Question: I've tried to add a Texture to my OpenGL Display. Rendering a texture like normal.
'''
try {
mainTexture = TextureLoader.getTexture("PNG", ResourceLoader.getResourceAsStream(texturePath));
width = mainTexture.getTextureWidth();
height = mainTexture.getTextureHeight();
} catch(IOException e) {
e.printStackTrace();
}
'''
'''
mainTexture.bind();
glColor3f(1.0f,1.0f,1.0f);
glBegin(GL_QUADS);
glTexCoord2f(0,0);
glVertex2f(x,y);
glTexCoord2f(1,0);
glVertex2f(x + width,y);
glTexCoord2f(1,1);
glVertex2f(x + width,y + height);
glTexCoord2f(0,1);
glVertex2f(x,y + height);
glEnd();
'''
'''
glClearColor(0.0f, 0.0f, 0.0f, 0.0f);
glEnable(GL_TEXTURE_2D);
glEnable(GL_BLEND);
glBlendFunc(GL_SRC_ALPHA, GL_ONE_MINUS_SRC_ALPHA);
'''
The Texture/Image is 50x50 pixels, which is inside the Blue box, but the Texture is getting rendered until the White lines, with Black just before the lines. Can't find the reason why it's doing it. It should ONLY render the 50x50 pixels, which is the width and height of the image/texture.

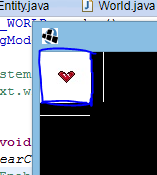
Answer: I think there was some problem with images size/dimension not being a power of two...
Read this: <URL>